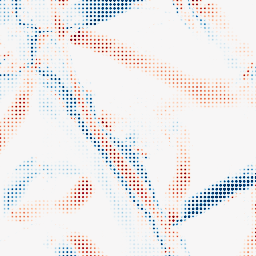
Category: morphological
Decomposition family: morphological_diamond
Decomposition parameters: operation: average
radius: 20
Upsampling method: sinc_blackman
Upsampling parameters: scale: 8
kernel_size: 4
Upsampling scale: 8